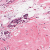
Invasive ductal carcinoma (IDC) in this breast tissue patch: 1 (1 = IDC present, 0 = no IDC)